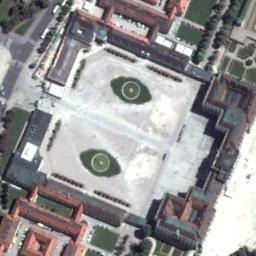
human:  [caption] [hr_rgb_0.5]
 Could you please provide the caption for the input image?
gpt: There are many buildings in different shapes in the palace .

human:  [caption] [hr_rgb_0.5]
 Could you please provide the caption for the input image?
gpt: Half of the roof of this palace is red .

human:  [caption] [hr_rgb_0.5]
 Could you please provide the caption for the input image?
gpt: The palace is on the open place next to some buildings .

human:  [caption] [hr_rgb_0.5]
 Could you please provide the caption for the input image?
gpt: The palace has some palaces of different colors and a square .

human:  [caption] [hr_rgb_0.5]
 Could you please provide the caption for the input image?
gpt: A palace with some brown buildings and a white courtyard .